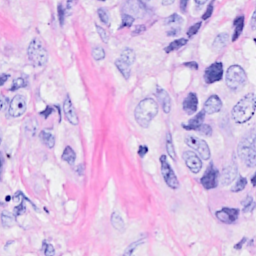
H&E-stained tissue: Breast